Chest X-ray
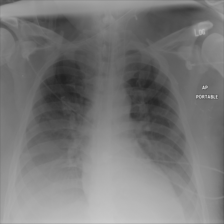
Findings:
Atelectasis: negative
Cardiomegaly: negative
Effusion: positive
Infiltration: negative
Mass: negative
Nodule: negative
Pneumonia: negative
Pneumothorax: negative
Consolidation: positive
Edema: negative
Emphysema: negative
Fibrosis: negative
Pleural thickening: negative
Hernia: negative